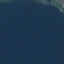
Label: SeaLake